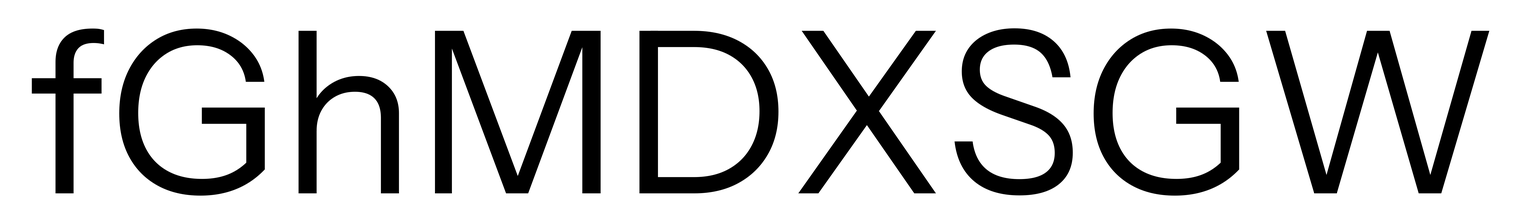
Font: InstrumentSans_Regular